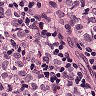
Metastatic tissue present: yes